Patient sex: F
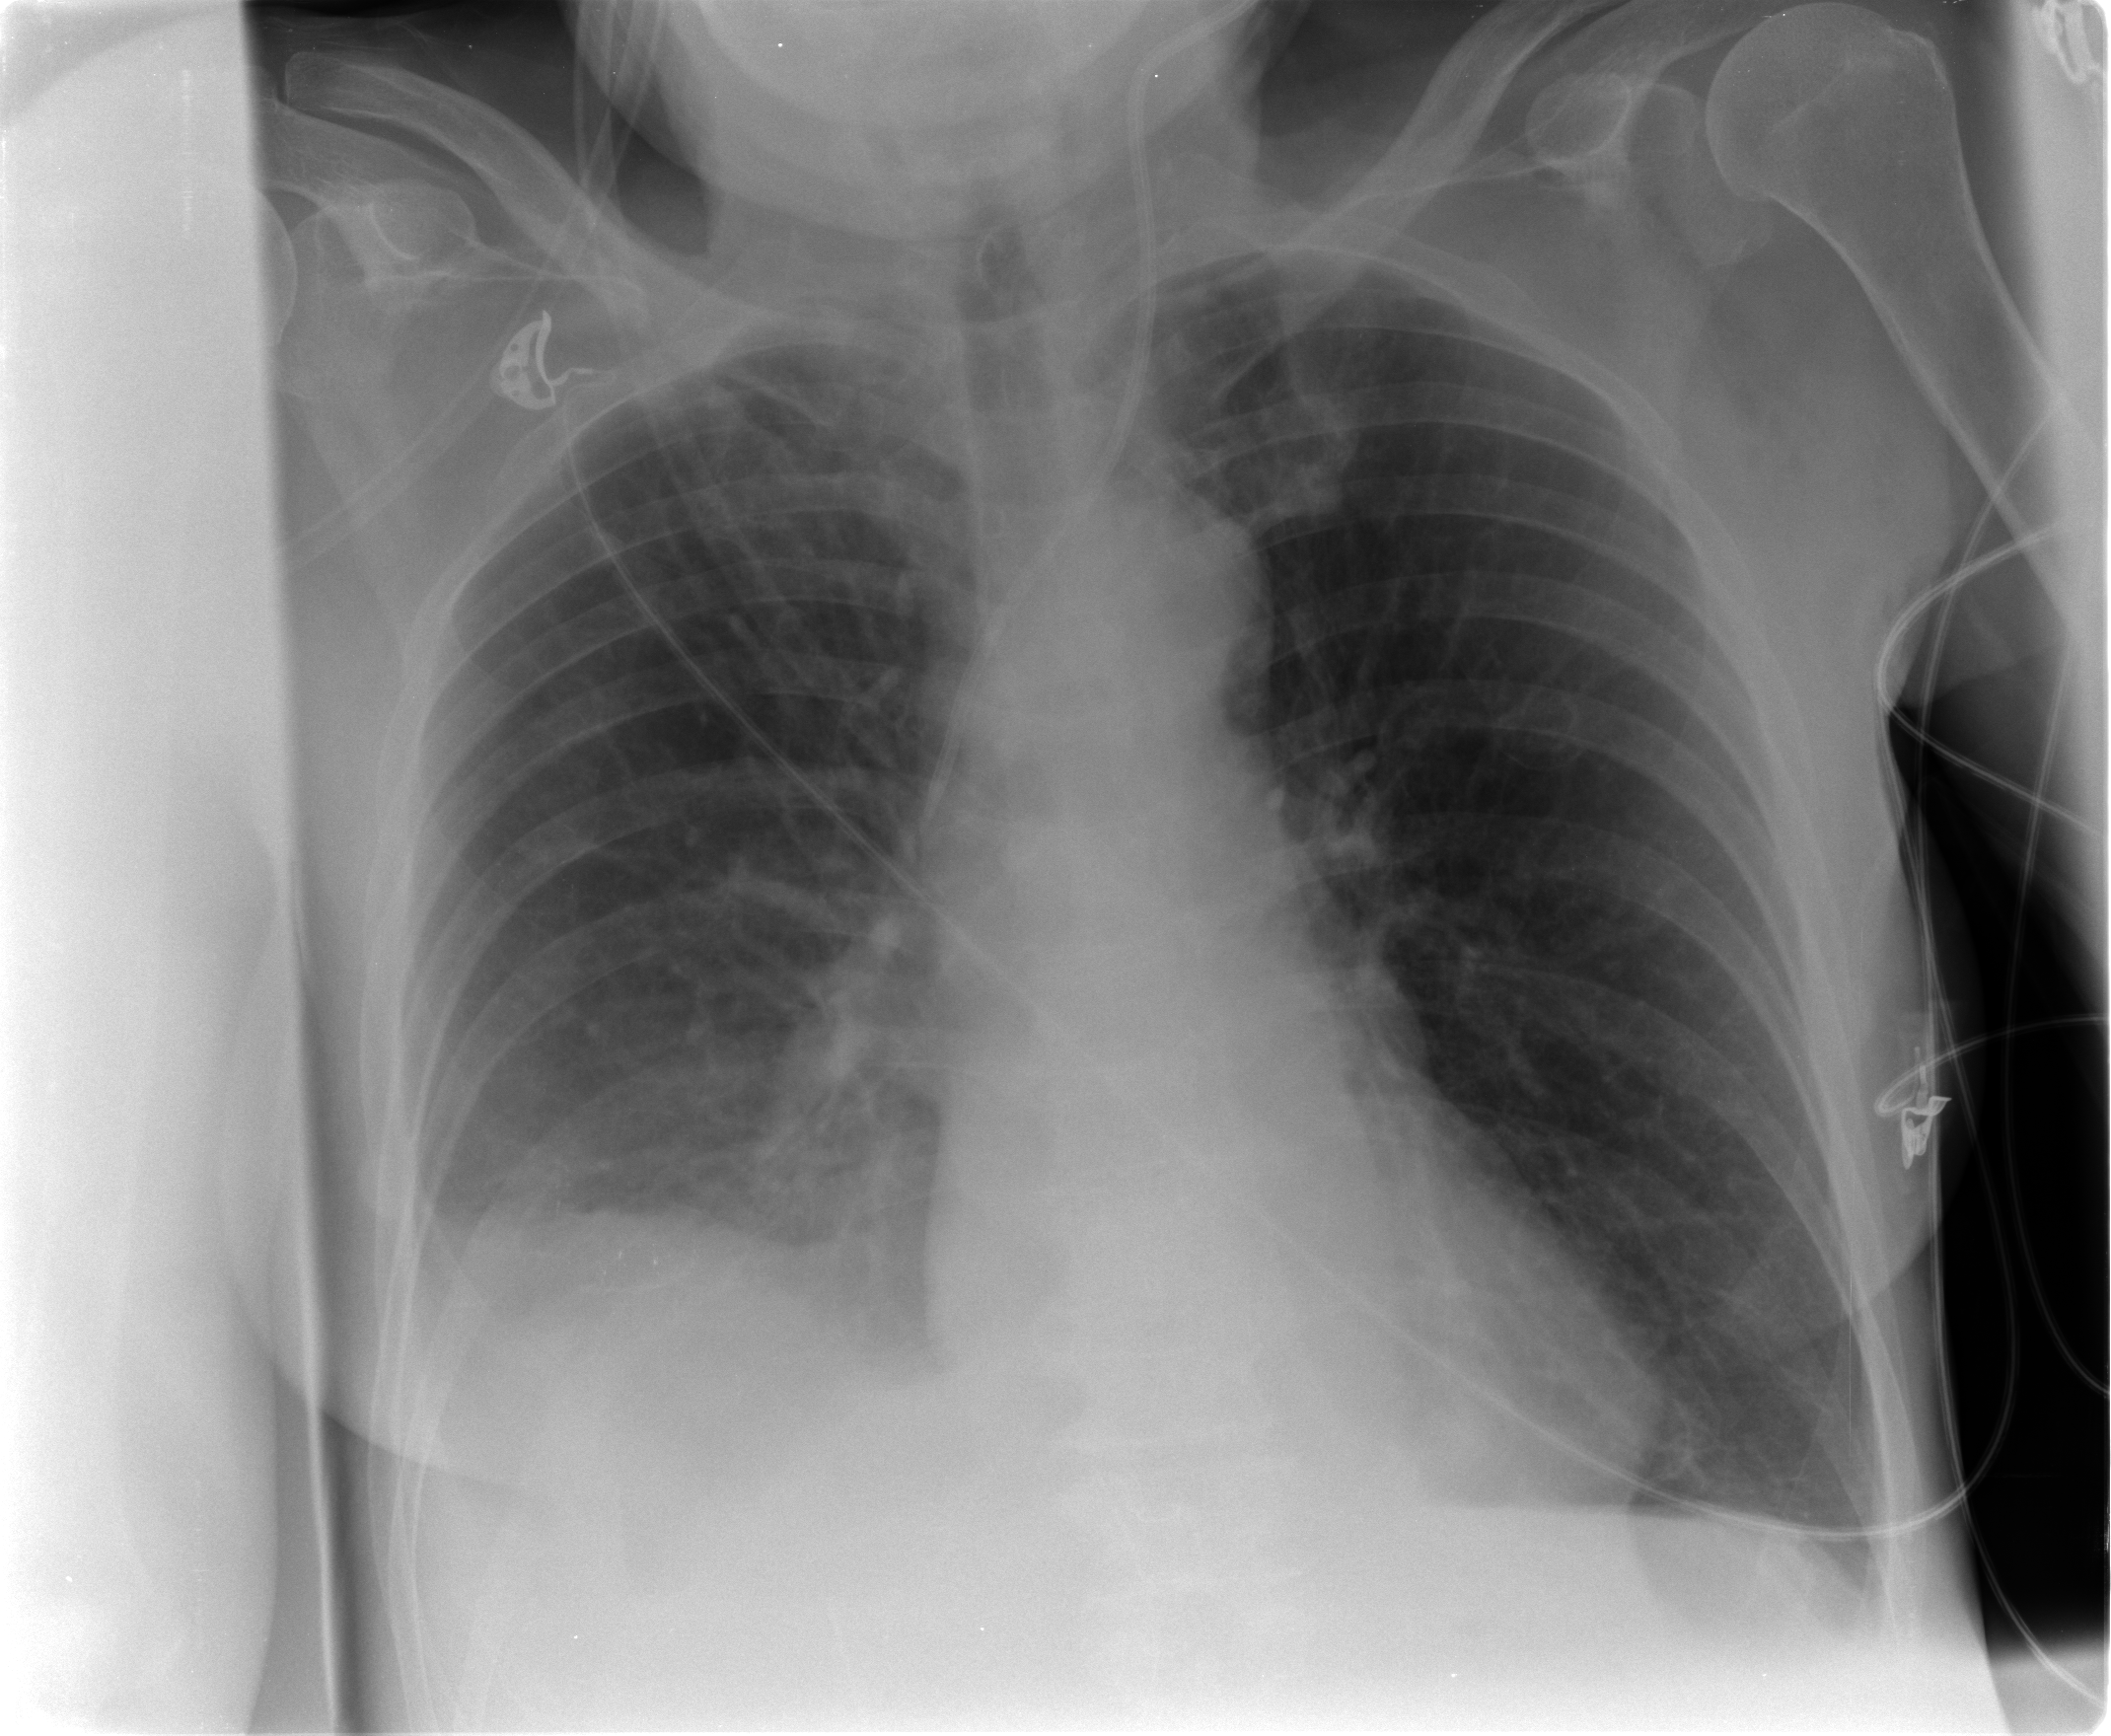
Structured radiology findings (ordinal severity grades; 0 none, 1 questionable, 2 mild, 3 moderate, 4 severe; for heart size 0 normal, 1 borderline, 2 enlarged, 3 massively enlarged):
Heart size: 0
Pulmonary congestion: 2
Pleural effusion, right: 2
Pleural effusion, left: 0
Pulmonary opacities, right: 2
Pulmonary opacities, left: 0
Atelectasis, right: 2
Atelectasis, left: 0